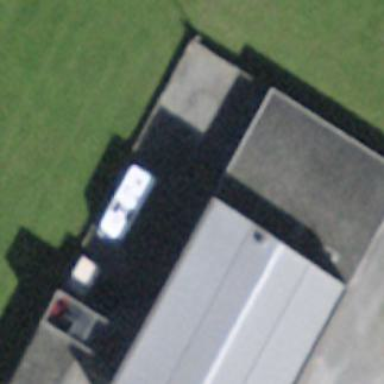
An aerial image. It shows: View of roof of building.